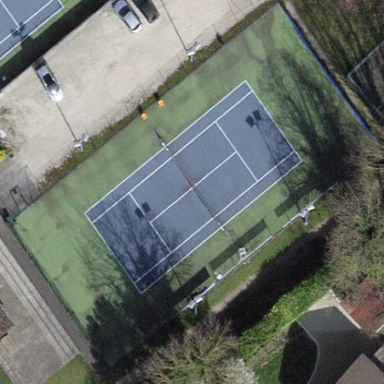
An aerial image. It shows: Tennis court in leisure pitch.